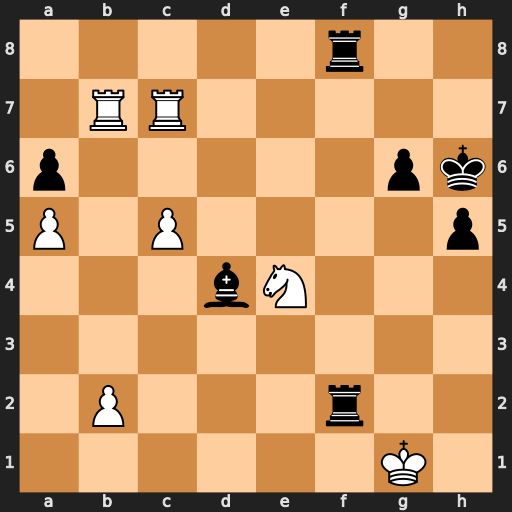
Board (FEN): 5r2/1RR5/p5pk/P1P4p/3bN3/8/1P3r2/6K1
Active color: w
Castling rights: -
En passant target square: -
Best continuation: Rh7#